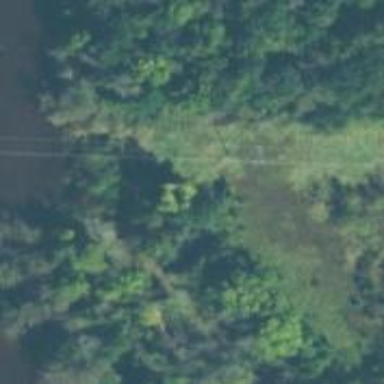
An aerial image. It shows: Power pole.